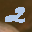
Label: 2